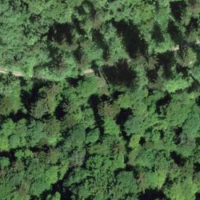
EUNIS habitat code: 44
Species observed at this site:
Tussilago farfara